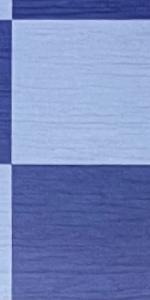
Label: Empty